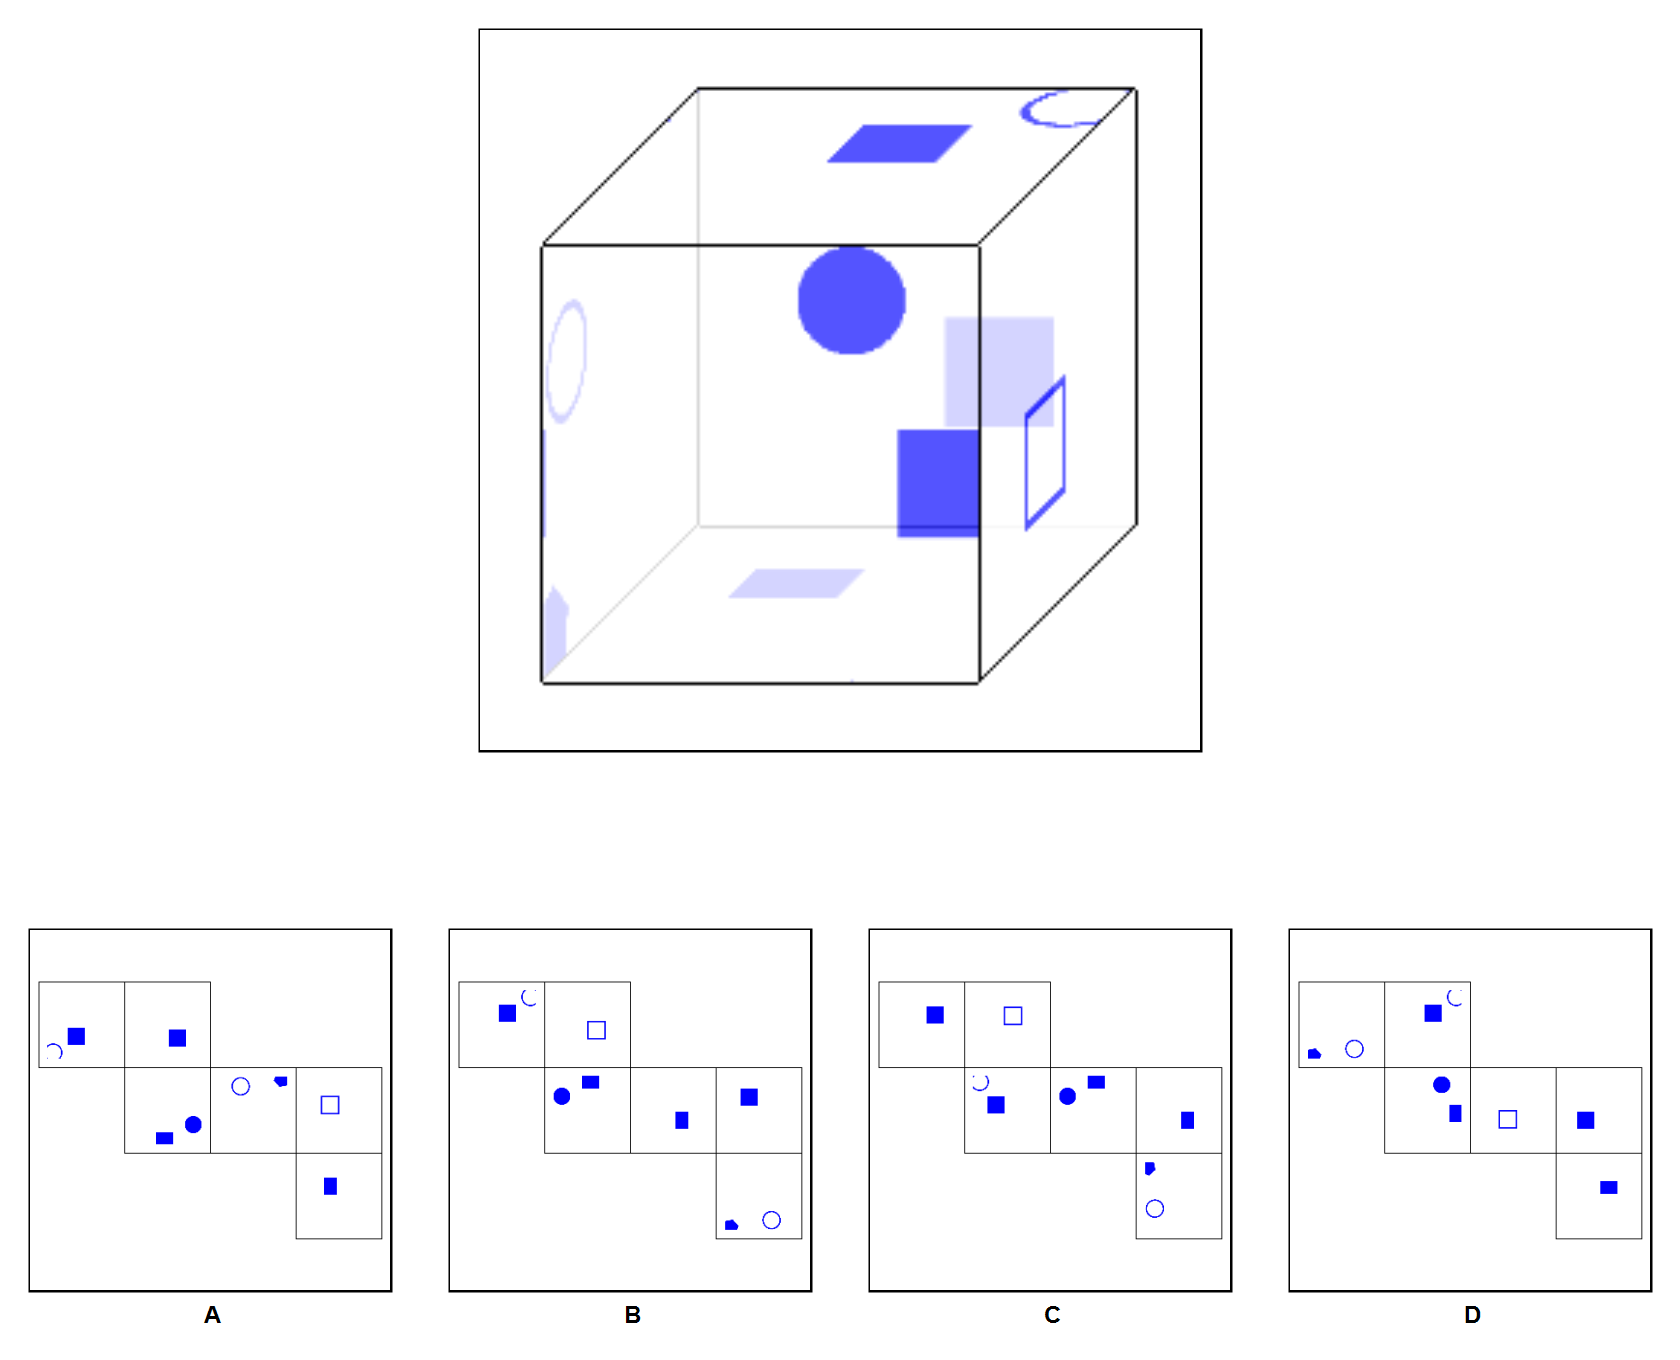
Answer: A